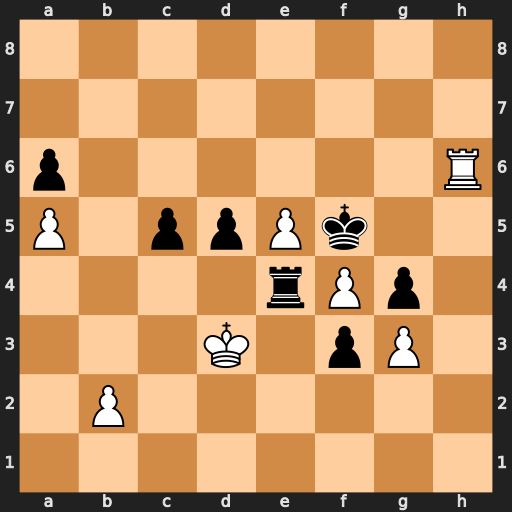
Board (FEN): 8/8/p6R/P1ppPk2/4rPp1/3K1pP1/1P6/8
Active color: w
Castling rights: -
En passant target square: -
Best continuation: Rf6#